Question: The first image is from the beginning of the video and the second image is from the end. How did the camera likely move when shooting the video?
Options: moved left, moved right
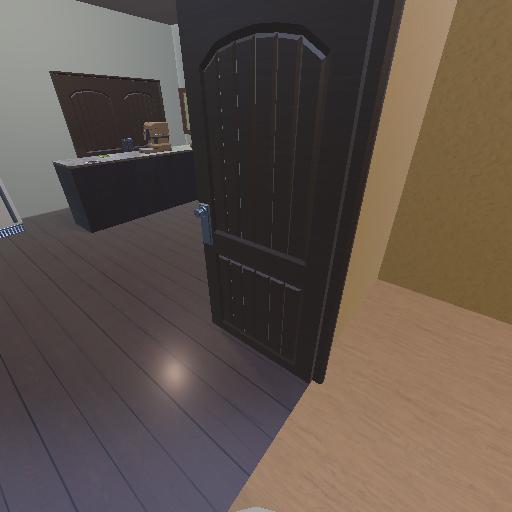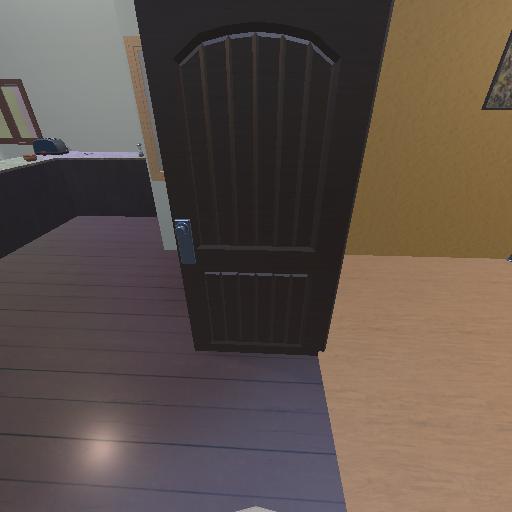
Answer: moved left